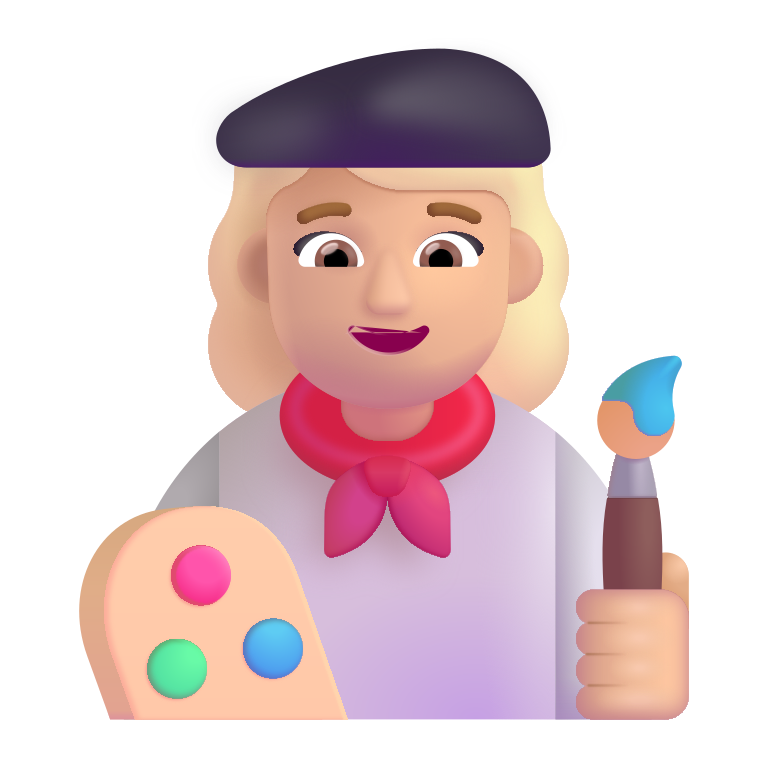
woman artist color  light